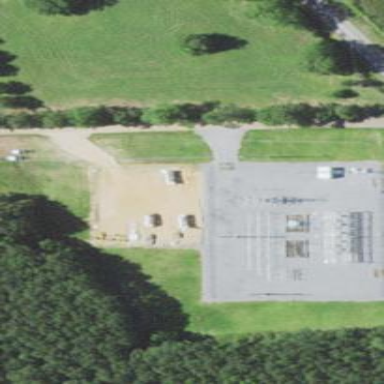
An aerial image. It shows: Distribution substation surrounded by fence.